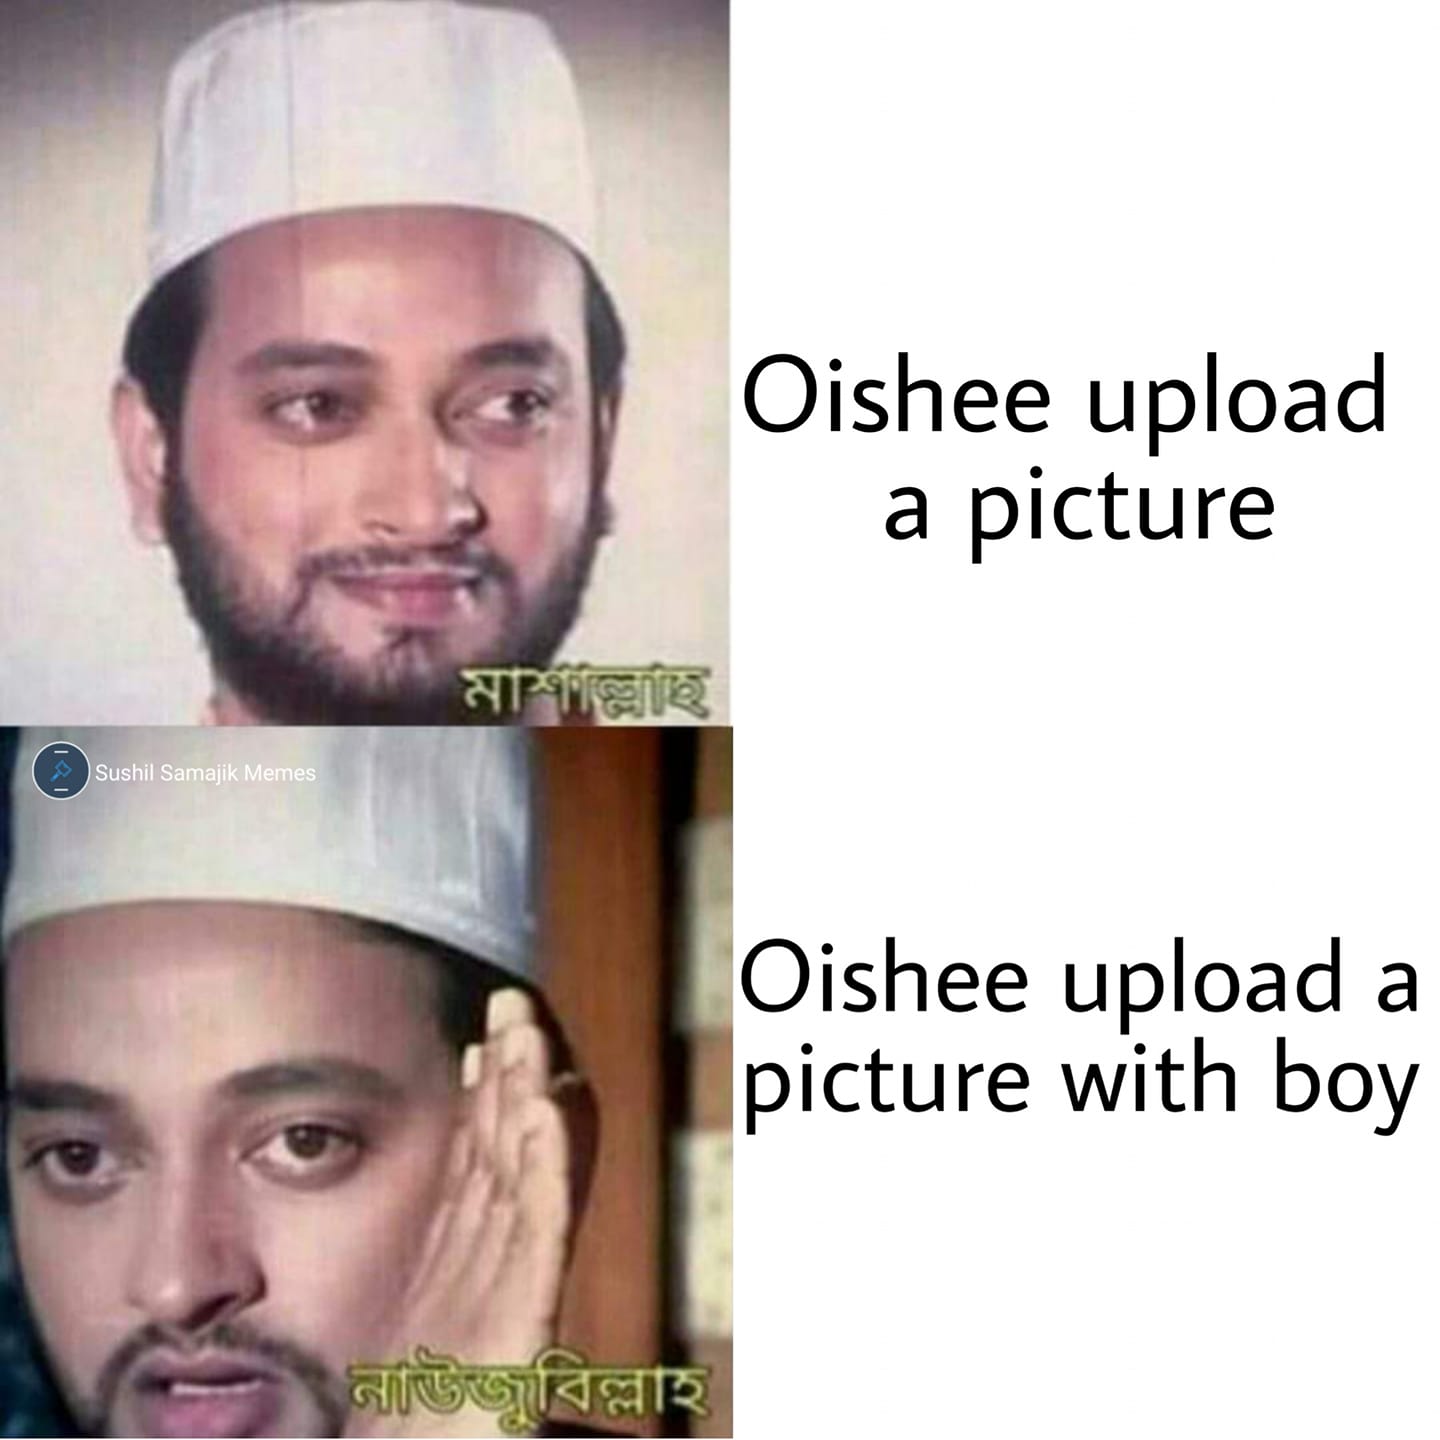
Caption: মাশাআল্লাহ  Oishee upload a picture      নাউজুবিল্লাহ    Oishee upload a picture with boy
Label: non-hate